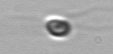
Label: flagellate